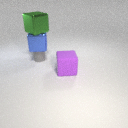
large green metal cube above small gray rubber cylinder